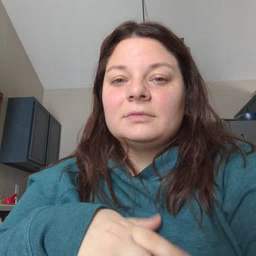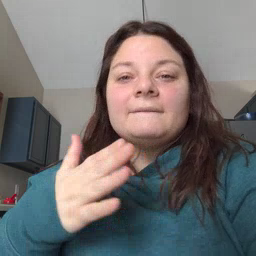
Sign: fish